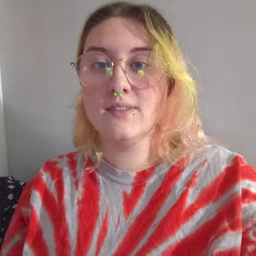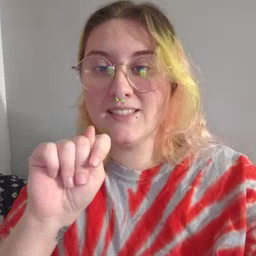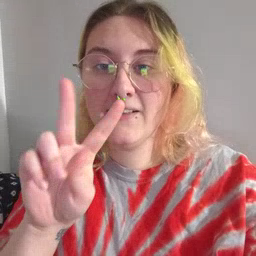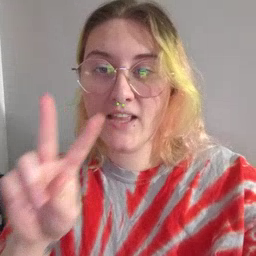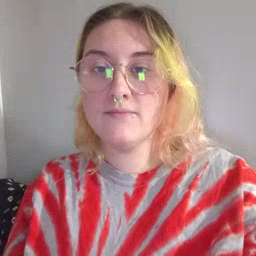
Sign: TV